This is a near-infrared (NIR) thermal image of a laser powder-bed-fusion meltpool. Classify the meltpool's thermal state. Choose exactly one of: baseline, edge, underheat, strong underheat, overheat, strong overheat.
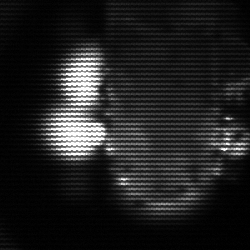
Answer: strong underheat